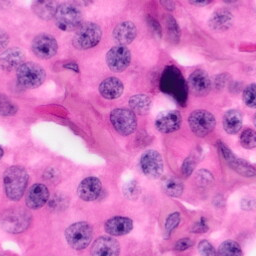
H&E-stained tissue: Pancreatic